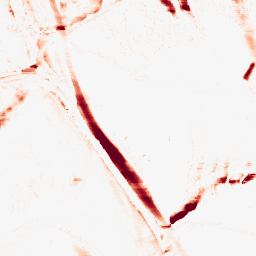
Category: morphological
Decomposition family: morphological_ellipse
Decomposition parameters: operation: opening
width: 5
height: 20
Upsampling method: sinc_hamming
Upsampling parameters: scale: 2
kernel_size: 16
Upsampling scale: 2